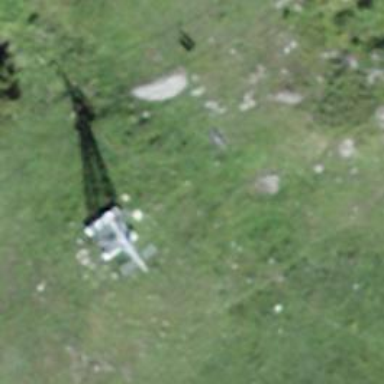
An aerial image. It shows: Pylon for aerialway.